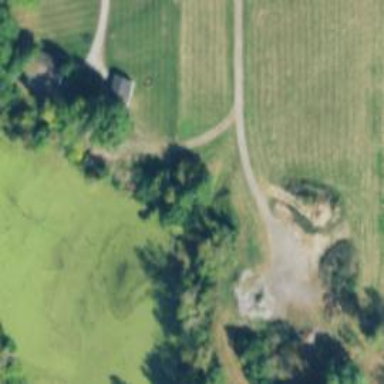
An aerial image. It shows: Driveway.